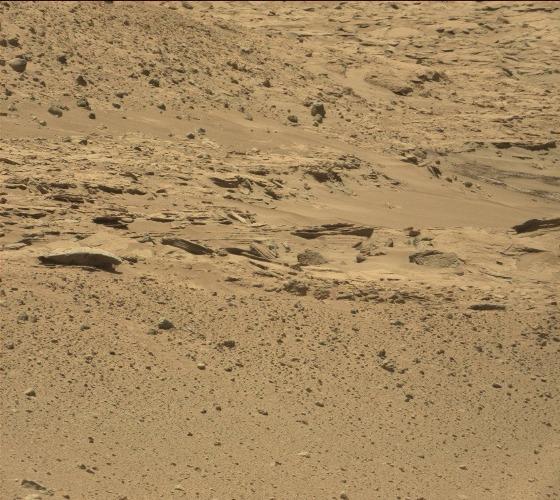
Terrain classes present: Bedrock, Gravel / Sand / Soil, Rock, Shadow, Track